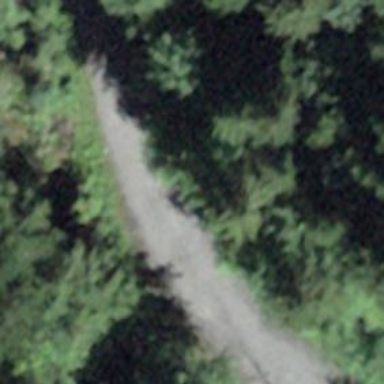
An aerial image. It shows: Unclassified road with paved surface.